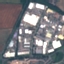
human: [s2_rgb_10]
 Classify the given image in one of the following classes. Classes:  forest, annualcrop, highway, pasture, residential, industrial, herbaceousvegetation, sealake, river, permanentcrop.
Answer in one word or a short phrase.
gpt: Industrial